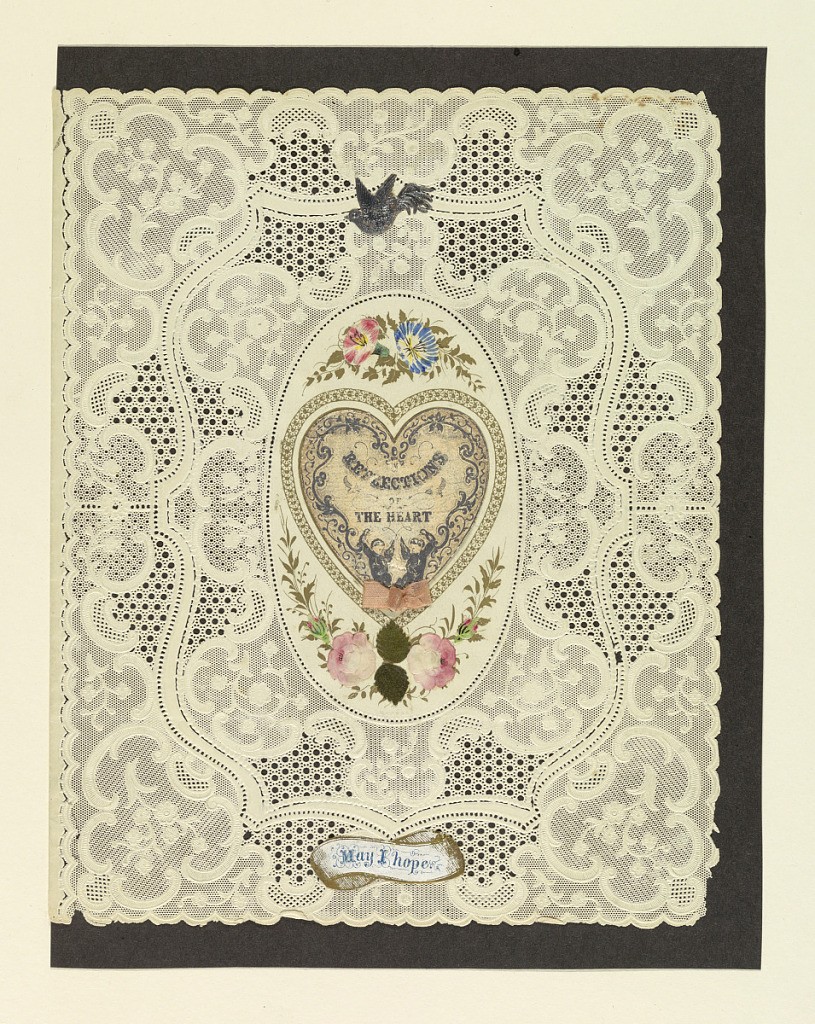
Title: Valentine
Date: ca. 1850
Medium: Embossed cut paper with gilt paint and chromo-lithograph additions
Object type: Greeting card
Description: Within an embossed cut paper frame, with arabesque ornamentation is a vertical oval containing an inscribed printed paper heart, with a silk bow below and flowers in chromolithograph and gilt paint. Double sheet folded in half, horizontally.